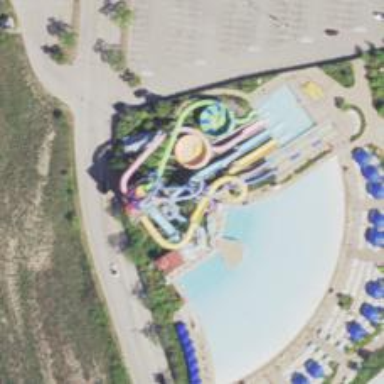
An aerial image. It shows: Water slide attraction.